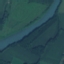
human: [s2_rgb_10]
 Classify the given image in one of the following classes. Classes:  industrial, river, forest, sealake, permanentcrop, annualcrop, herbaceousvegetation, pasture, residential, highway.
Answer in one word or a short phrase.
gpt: River